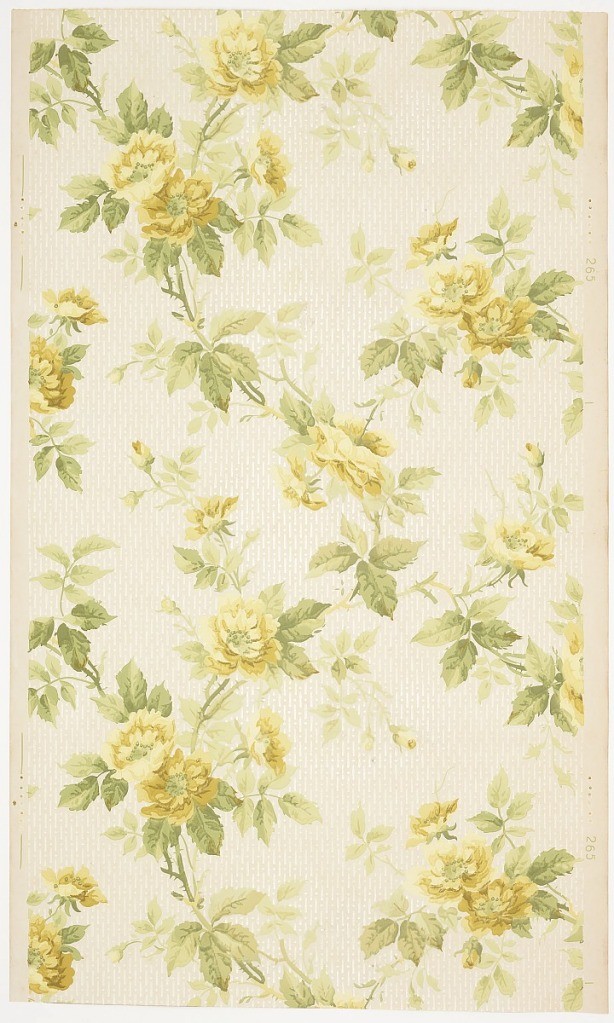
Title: Sidewall
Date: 1905–1915
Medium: Machine-printed paper, liquid mica
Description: Overall large yellow rose vining with a background of vertical white mica bead and reel stripes. Printed in greens, yellows white mica, and green browns on off-white ground.